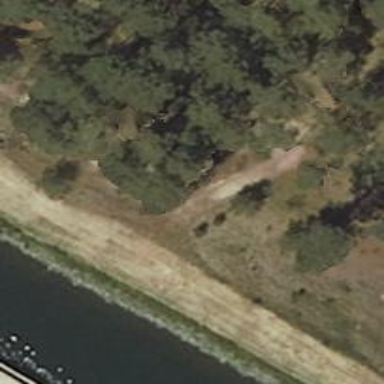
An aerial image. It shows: Grassy path.